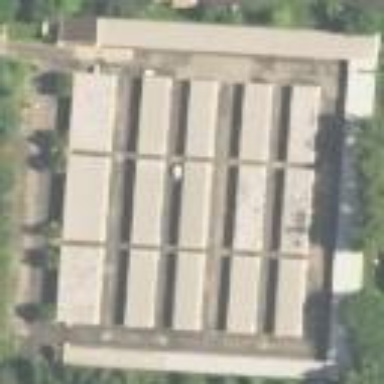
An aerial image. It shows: Storage rental shop belonging to the Public Storage brand.